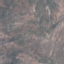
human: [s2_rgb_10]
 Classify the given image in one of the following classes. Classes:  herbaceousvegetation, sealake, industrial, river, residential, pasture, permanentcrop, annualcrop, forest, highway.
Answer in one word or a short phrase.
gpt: HerbaceousVegetation